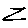
Label: zigzag